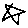
Label: star